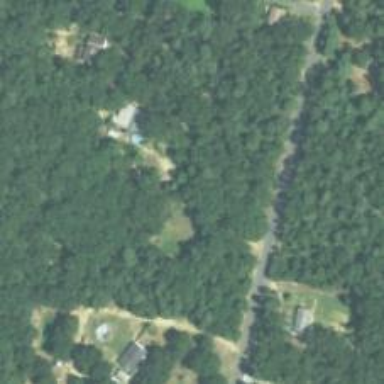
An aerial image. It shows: Driveway leading to service road.